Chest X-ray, PA view. Patient: 35 years old, sex M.
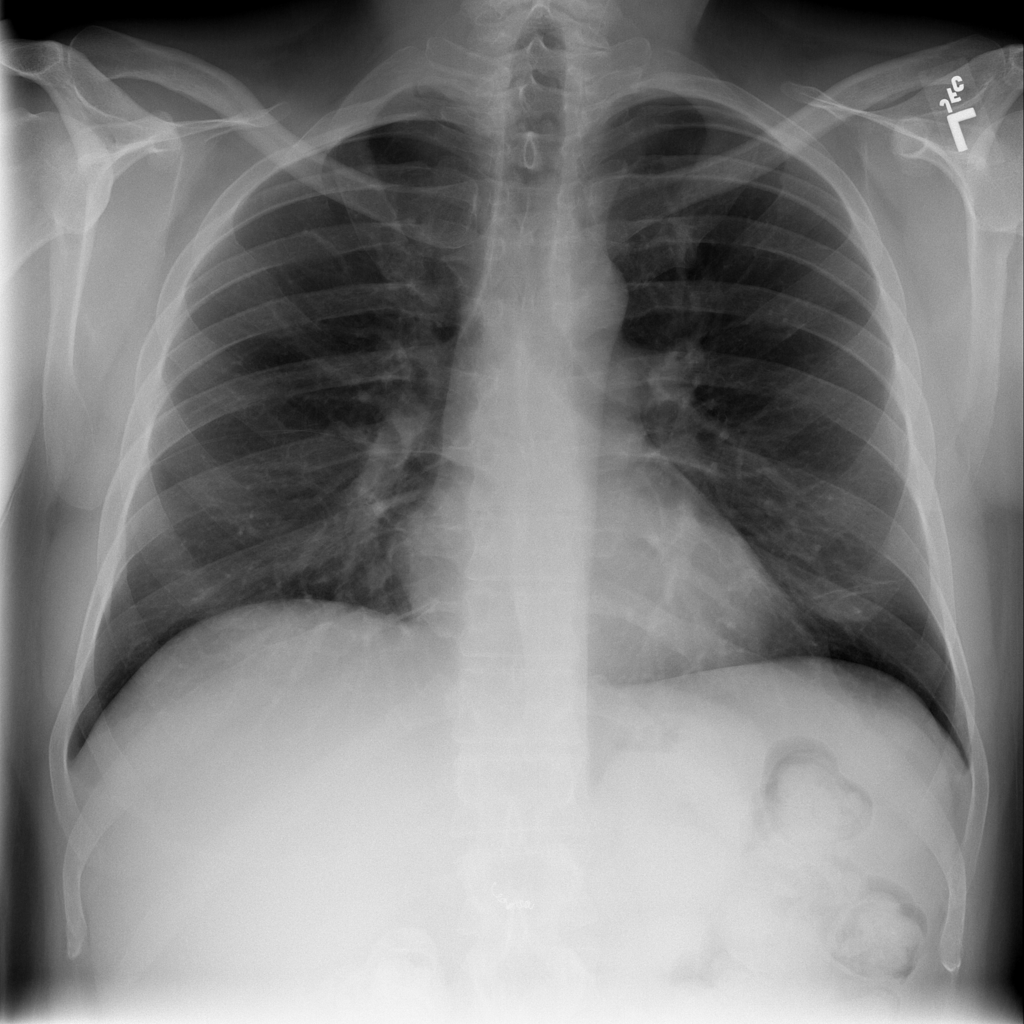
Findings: Atelectasis